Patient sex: M
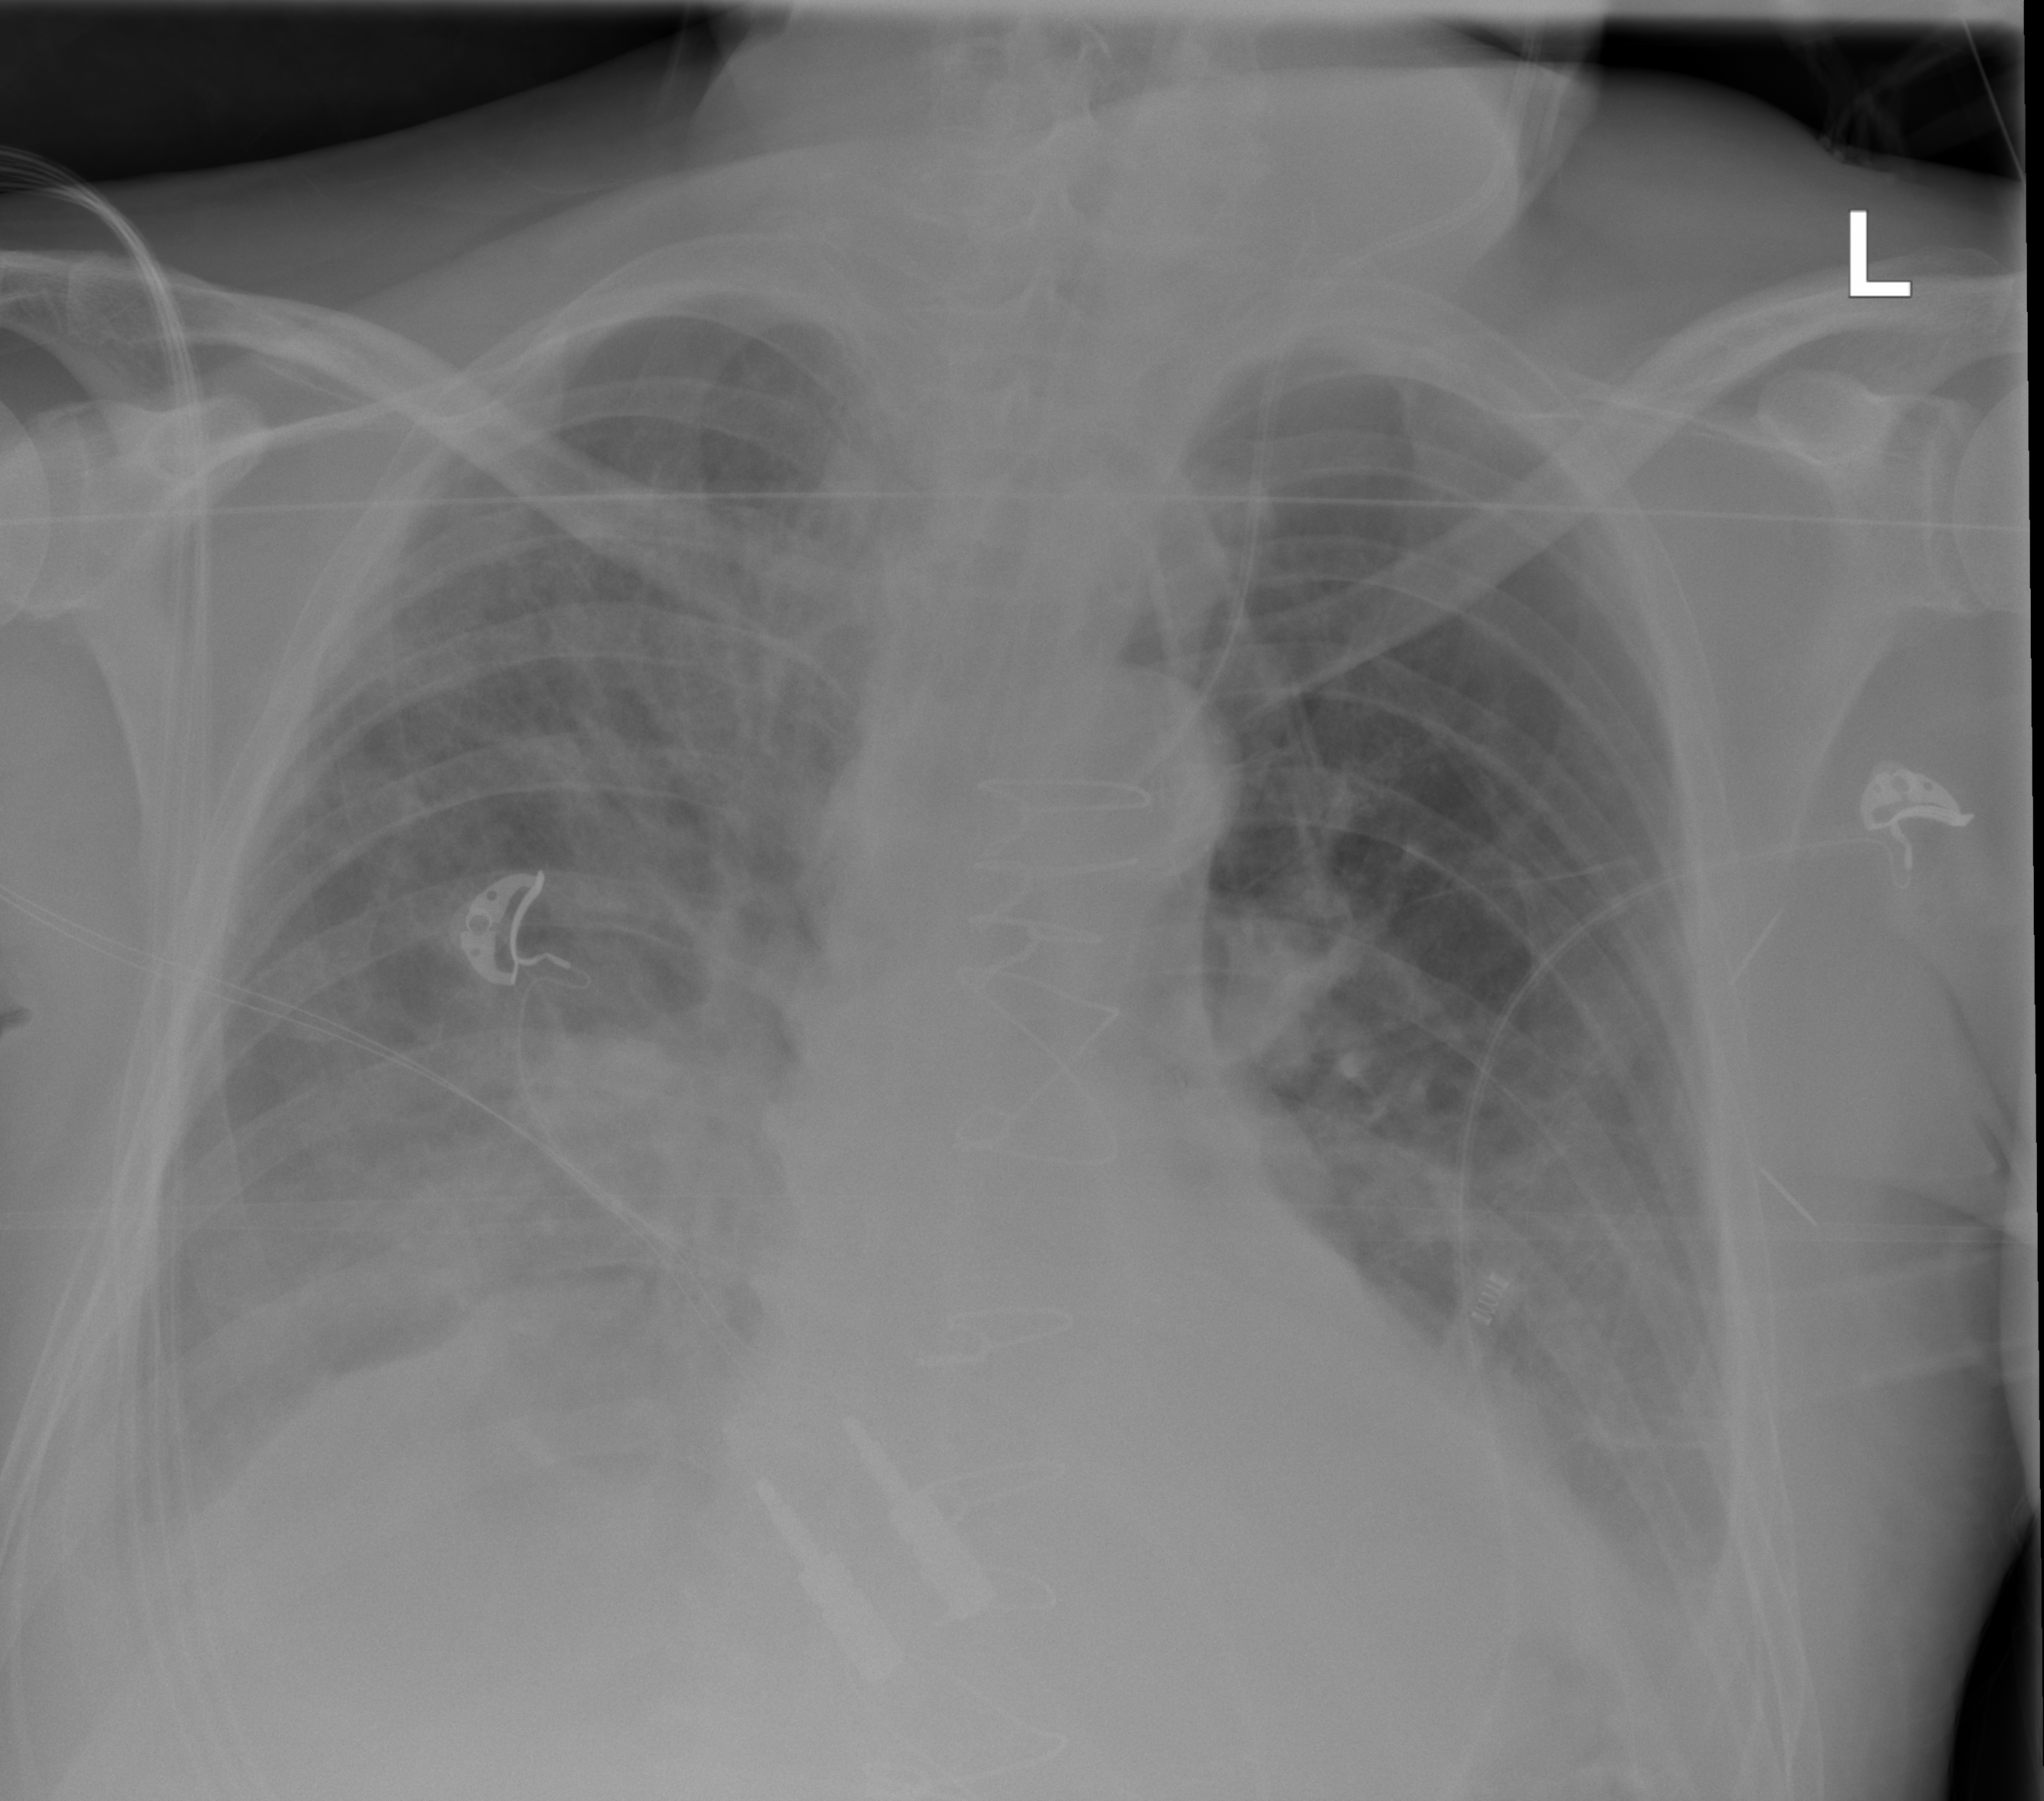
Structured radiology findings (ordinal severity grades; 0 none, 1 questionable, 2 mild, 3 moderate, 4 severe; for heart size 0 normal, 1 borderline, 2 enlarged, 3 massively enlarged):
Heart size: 1
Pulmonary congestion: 0
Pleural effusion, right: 3
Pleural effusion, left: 2
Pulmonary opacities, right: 3
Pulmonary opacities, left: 0
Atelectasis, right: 2
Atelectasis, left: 2